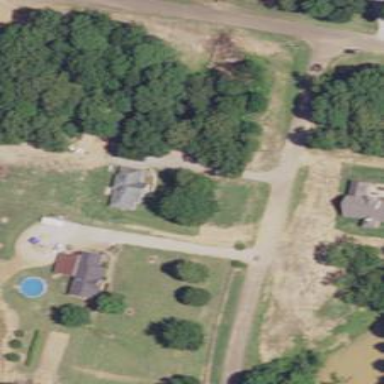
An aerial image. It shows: Driveway.